Interaction volume radius: 10 \u00c5
Interaction volume height: 20 \u00c5
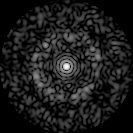
Disorder parameter: 0.8364